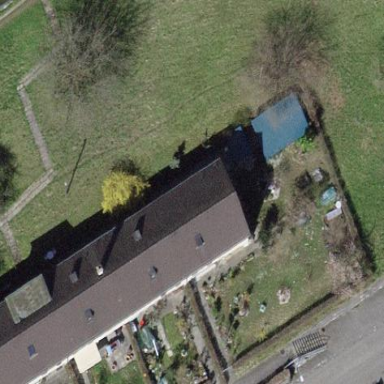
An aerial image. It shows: Terrace building.